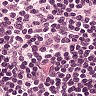
Metastatic tissue present: no